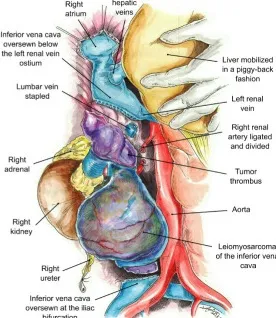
(B) The inferior vena cava has been oversewn at a level below the left renal vein and the iliac bifurcation without the use of a vascular graft. The final specimen includes the leiomyosarcoma, right kidney and adrenal, and the entire tumor thrombus.
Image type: radiology (ct)